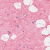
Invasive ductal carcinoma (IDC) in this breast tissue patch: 0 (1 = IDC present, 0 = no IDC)